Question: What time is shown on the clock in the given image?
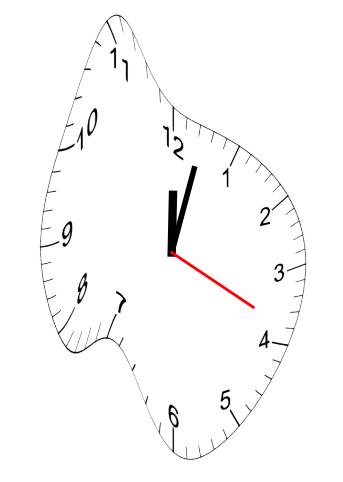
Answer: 12:02:19